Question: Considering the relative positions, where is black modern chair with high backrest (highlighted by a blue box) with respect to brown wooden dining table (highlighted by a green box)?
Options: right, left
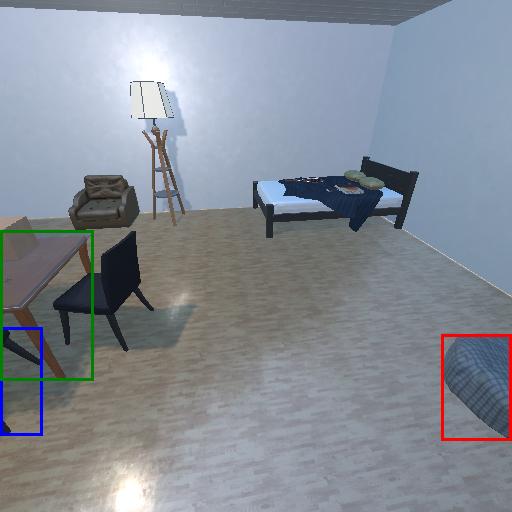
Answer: right